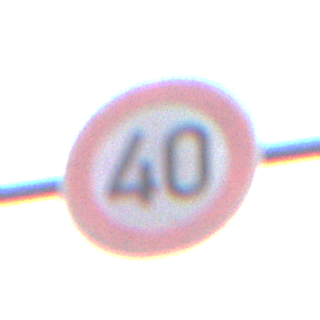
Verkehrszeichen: Geschwindigkeit40
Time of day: Midday
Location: Outdoor (Nature)
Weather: Overcast
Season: NotSpecified
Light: Natural